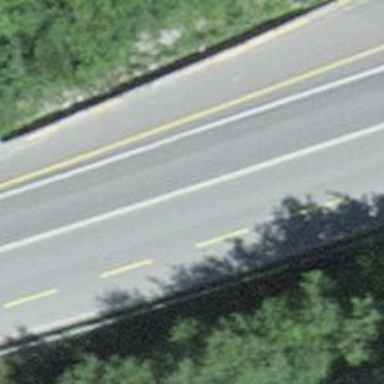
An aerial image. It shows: Primary road with asphalt surface and designated cycle lane.